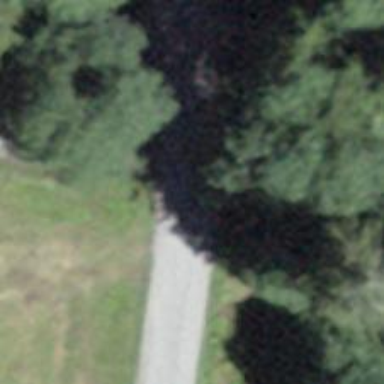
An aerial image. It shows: Unclassified road on bridge.